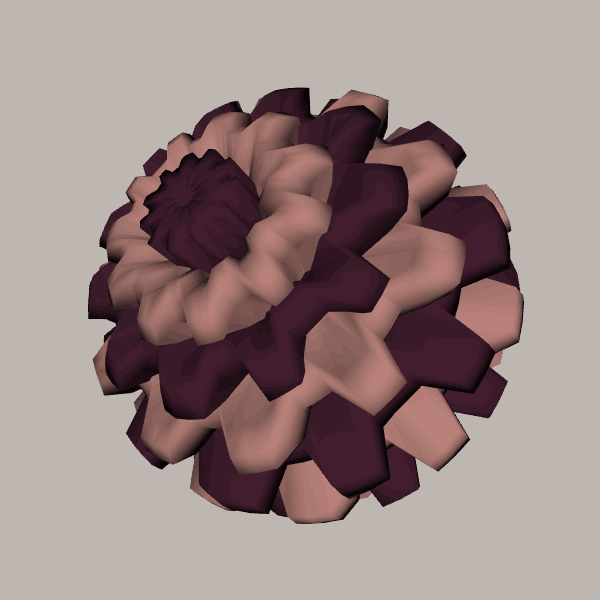
Background: light